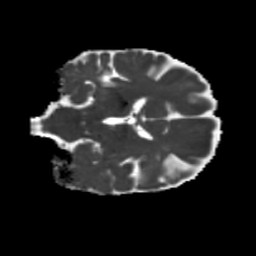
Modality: MD
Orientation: coronal
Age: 39
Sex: female
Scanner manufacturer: siemens
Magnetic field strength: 3 T
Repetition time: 5.25 s
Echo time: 0.08 s